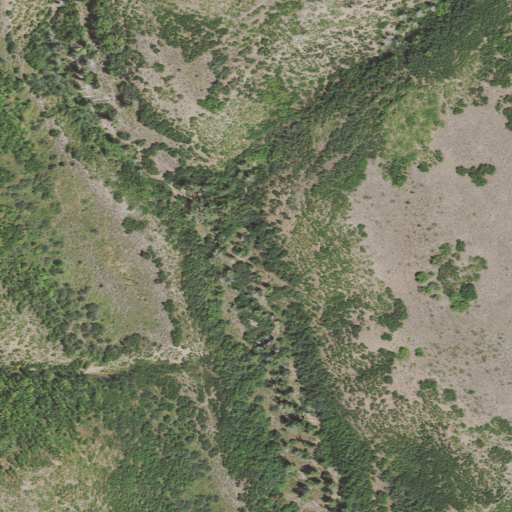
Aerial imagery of valley in Utah named Coyote Hollow containing deciduous forest and shrub